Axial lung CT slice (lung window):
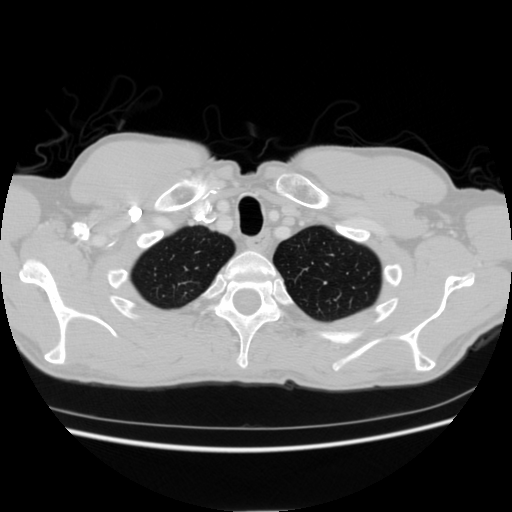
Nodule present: no